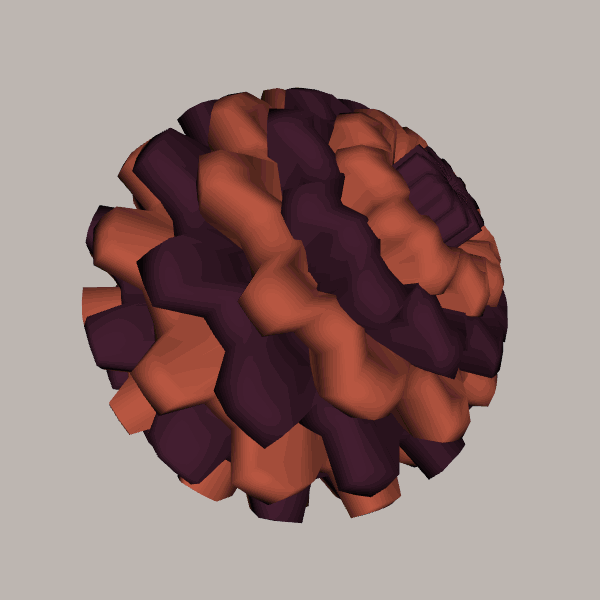
Background: light